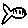
Label: fish